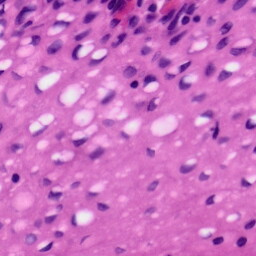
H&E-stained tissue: Tonsil